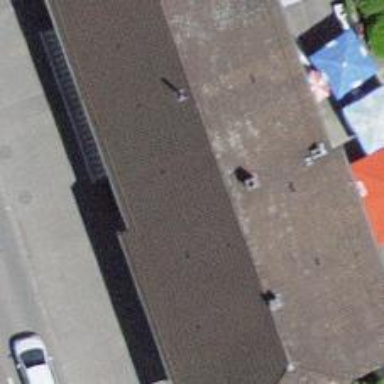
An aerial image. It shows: Restaurant.